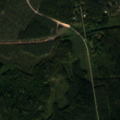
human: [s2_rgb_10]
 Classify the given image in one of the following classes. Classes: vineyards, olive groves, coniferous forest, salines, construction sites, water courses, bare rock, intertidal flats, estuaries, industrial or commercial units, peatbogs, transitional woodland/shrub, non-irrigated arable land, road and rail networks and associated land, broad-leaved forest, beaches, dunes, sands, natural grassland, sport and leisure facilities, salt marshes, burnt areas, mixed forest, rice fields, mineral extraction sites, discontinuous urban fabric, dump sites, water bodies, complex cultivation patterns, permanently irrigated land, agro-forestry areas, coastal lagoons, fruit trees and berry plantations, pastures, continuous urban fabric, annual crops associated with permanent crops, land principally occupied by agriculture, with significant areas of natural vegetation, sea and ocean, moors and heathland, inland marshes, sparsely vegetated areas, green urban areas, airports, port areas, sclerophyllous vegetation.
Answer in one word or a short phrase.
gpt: coniferous forest, mixed forest, transitional woodland/shrub